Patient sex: M
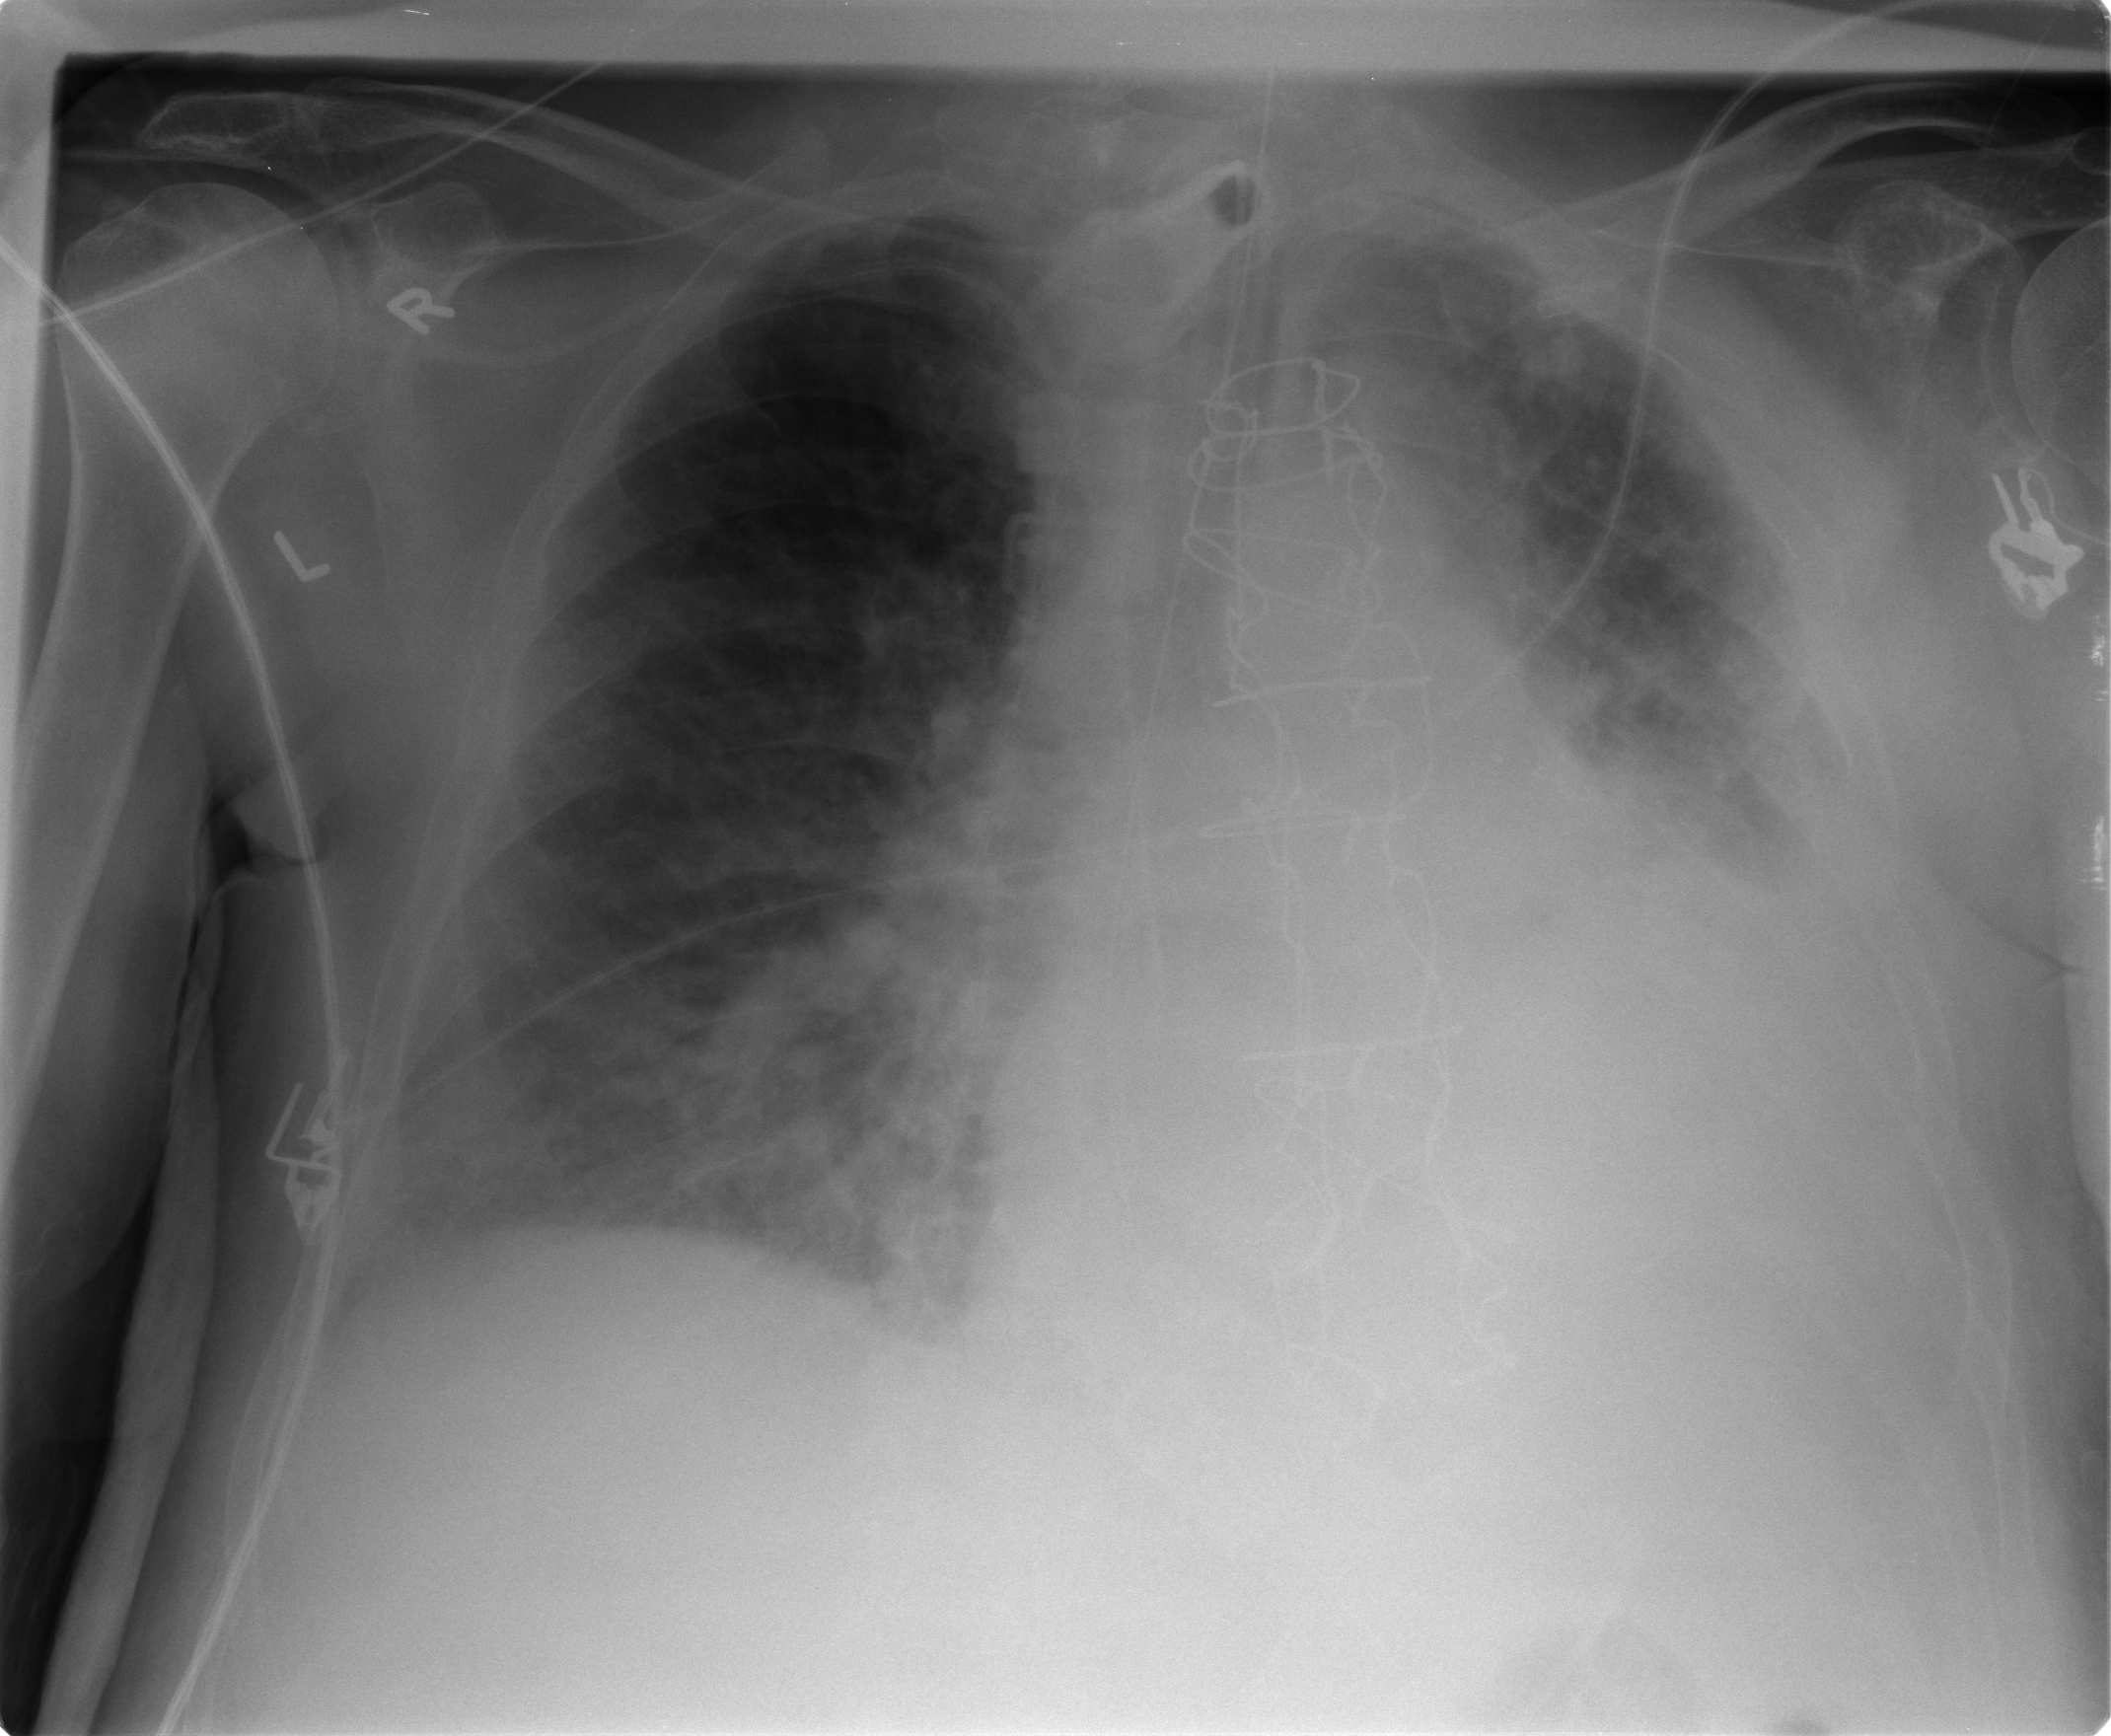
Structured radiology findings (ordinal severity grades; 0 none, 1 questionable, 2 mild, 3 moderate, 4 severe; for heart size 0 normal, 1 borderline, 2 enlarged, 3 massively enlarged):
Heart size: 2
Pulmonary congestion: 2
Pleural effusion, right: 2
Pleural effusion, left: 3
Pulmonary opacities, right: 2
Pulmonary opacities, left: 2
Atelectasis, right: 2
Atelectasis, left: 2